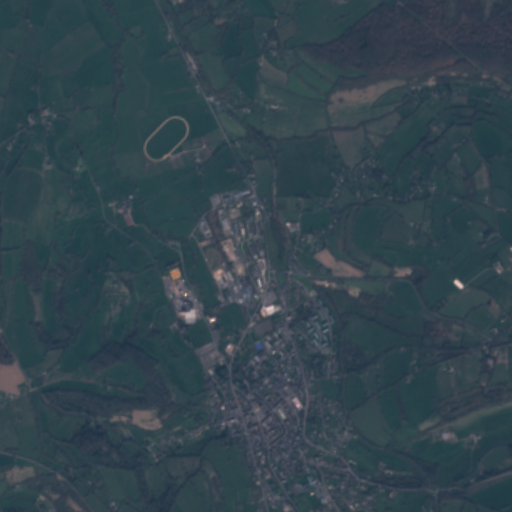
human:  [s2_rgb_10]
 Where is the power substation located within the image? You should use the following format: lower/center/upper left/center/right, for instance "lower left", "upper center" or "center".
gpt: The power substation is located in the center of the image.
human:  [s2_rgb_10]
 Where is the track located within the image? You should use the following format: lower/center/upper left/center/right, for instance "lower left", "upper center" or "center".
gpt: The track is located in the upper left of the image.
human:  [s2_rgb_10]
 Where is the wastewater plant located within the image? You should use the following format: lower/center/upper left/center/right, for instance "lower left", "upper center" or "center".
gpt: The wastewater plant is located in the center left of the image.
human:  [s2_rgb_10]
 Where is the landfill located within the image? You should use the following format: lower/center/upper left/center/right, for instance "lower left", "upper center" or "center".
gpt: There is no landfill in the image.